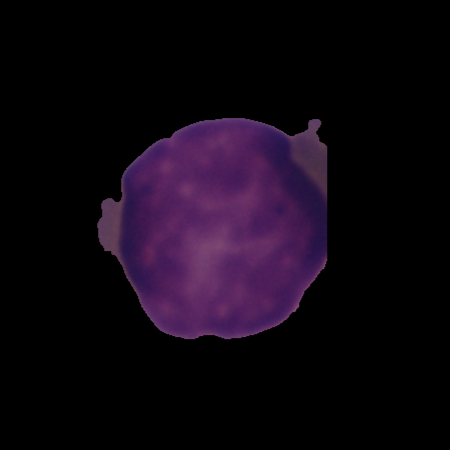
Label: cancer